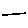
Label: line